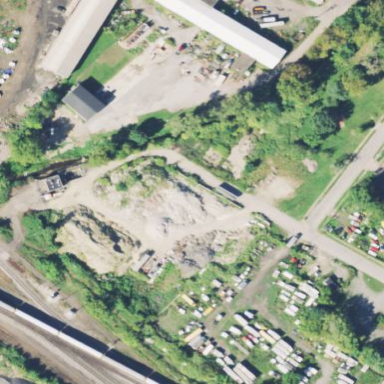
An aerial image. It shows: Brownfield site.